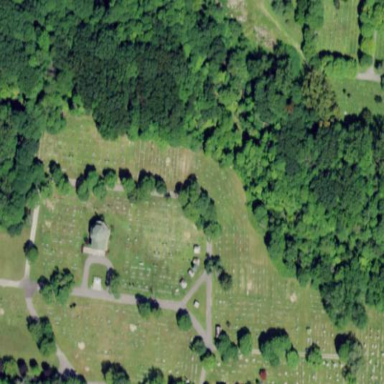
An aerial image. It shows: Cemetery.